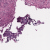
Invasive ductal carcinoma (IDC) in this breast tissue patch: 0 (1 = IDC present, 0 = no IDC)